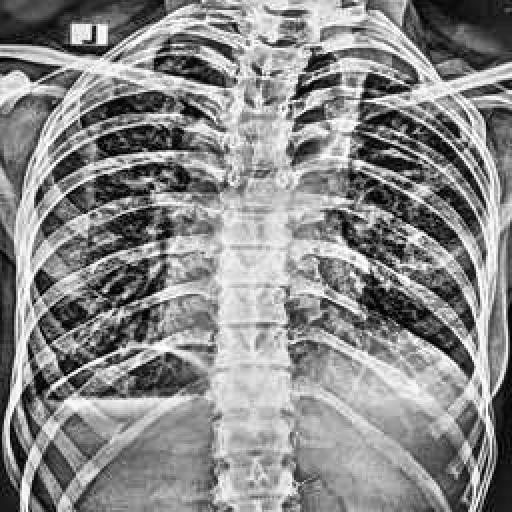
Finding: TUBERCULOSIS